Question: I have a table in excel and I want to create a Macro in VBA to in Column F and highlight the title group in bold.
In other words, All the rows with the same value in Column F, must be group in one row with the tittle in bold. Its possible?
This is what I have:
<URL>
'''
Dim r As Range
Dim v As Variant
Dim i As Long, j As Long
With ActiveSheet
On Error Resume Next
' expand all groups on sheet
.Outline.ShowLevels RowLevels:=8
' remove any existing groups
.Rows.Ungroup
On Error GoTo 0
Set r = .Range("F1", .Cells(.Rows.Count, 6).End(xlUp))
r.Select
End With
With r
j = 1
v = .Cells(j, 1).Value
For i = 2 To .Rows.Count
If v <> .Cells(i, 1) Then
' Colum B changed, create group
v = .Cells(i, 1)
If i > j + 1 Then
.Cells(j + 1, 1).Resize(i - j - 1, 1).Rows.Group
End If
j = i
v = .Cells(j, 1).Value
End If
Next
' create last group
If i > j + 1 Then
.Cells(j + 1, 1).Resize(i - j - 1, 1).Rows.Group
End If
' collapse all groups
.Parent.Outline.ShowLevels RowLevels:=1
End With
'''
This is what I want:

Thanks so much, I'll be very greatful
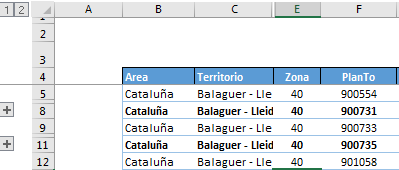
Answer: I find it more visually appealing to highlight just the top most row but you requested all rows so this will explain how to do it both ways. I am 100% certain this is highly inefficient but it provides minimal alteration to your existing code and provides the result you wanted.
For both versions, you'll need one more range variable. Technically it isn't needed but I didn't feel like doing mental gymnastics with i and j
'''
Dim rng As Range
'''
And almost at the very bottom, insert a conditional test and formatting.
'''
' create last group
If i > j + 1 Then
.Cells(j + 1, 1).Resize(i - j - 1, 1).Rows.Group
If Not rng Is Nothing Then
rng.Interior.Pattern = xlSolid
rng.Interior.Color = 65535
rng.Font.Bold = True
Set rng = Nothing
End If
End If
'''
To format only the topmost row in the group, add an 'else' and formatting - DO NOT USE THIS SEGMENT IF YOU WANT TO HIGHLIGHT ALL ROWS
'''
If v <> .Cells(i, 1) Then
' Colum B changed, create group
v = .Cells(i, 1)
If i > j + 1 Then
.Cells(j + 1, 1).Resize(i - j - 1, 1).Rows.Group
End If
j = i
v = .Cells(j, 1).Value
Else
Set rng = .Cells(j, 1)
rng.EntireRow.Interior.Pattern = xlSolid
rng.EntireRow.Interior.Color = 65535
rng.EntireRow.Font.Bold = True
End If
'''
To format every row in the group, declare one more iterative variable and use this segment instead
'''
Dim k as long
If v <> .Cells(i, 1) Then
' Colum B changed, create group
v = .Cells(i, 1)
If i > j + 1 Then
.Cells(j + 1, 1).Resize(i - j - 1, 1).Rows.Group
If Not rng Is Nothing Then
For k = 0 To 1
rng.Resize(rng.Rows.Count + k, 1).EntireRow.Interior.Pattern = xlSolid
rng.Resize(rng.Rows.Count + k, 1).EntireRow.Interior.Color = 65535
rng.Resize(rng.Rows.Count + k, 1).EntireRow.Font.Bold = True
Next
Set rng = Nothing
End If
End If
j = i
v = .Cells(j, 1).Value
Else
If Not rng Is Nothing Then
Set rng = rng.Resize(rng.Rows.Count + 1, 1)
Else
Set rng = .Cells(j, 1)
End If
End If
'''
One of those two variants should get you where you want to go.